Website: bh-photo
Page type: address-validator
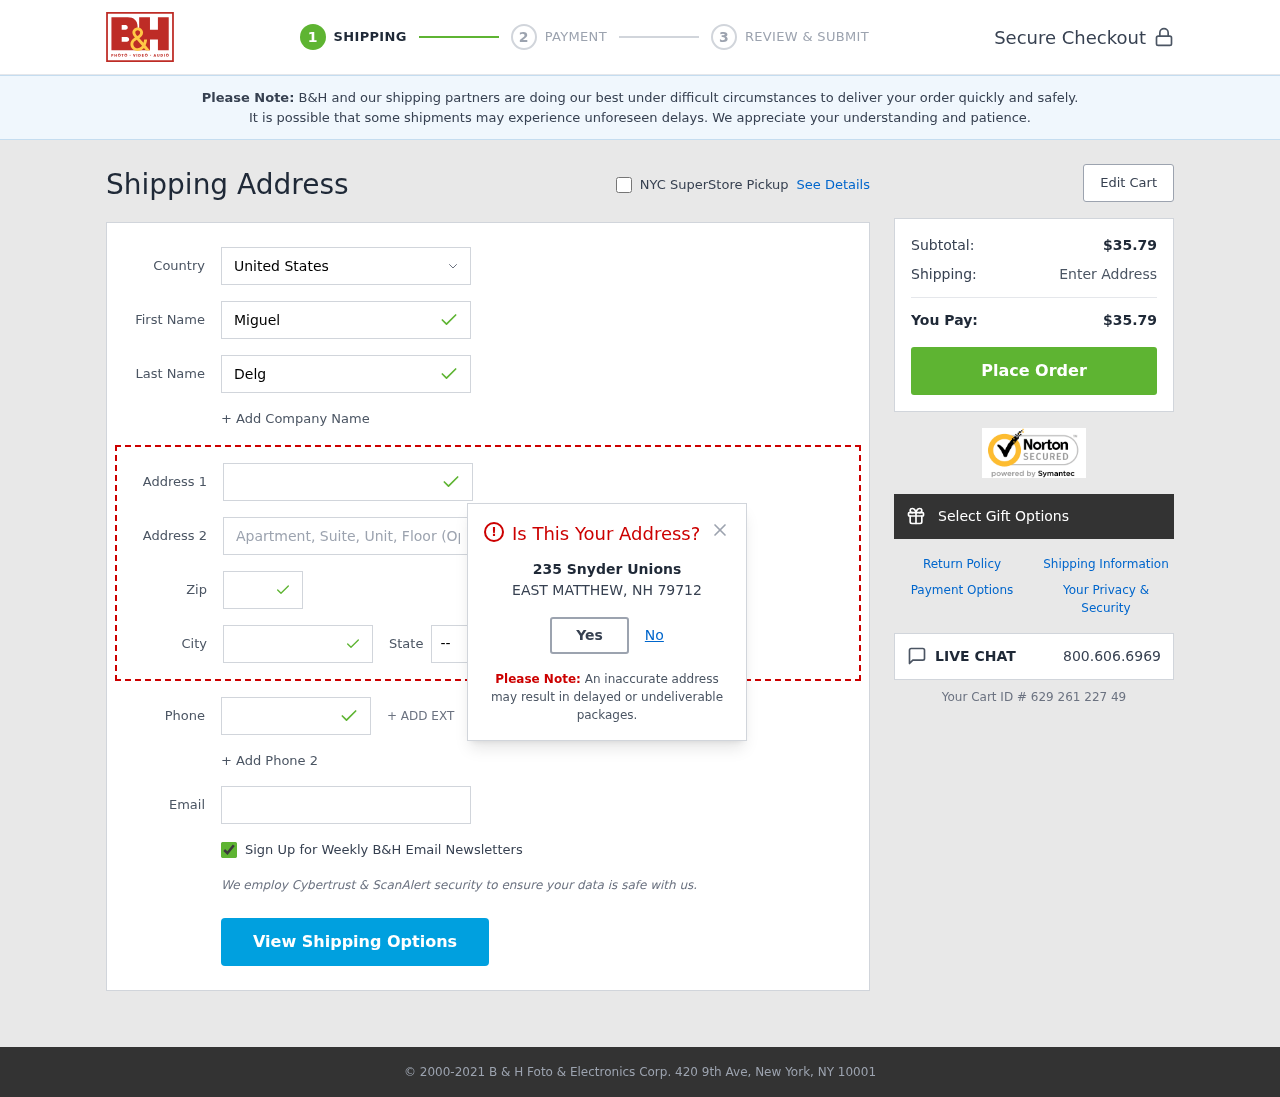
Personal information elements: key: PII_CITY
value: East Matthew
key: PII_COUNTRY
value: United States
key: PII_EMAIL
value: migueldelgado@gmail.com
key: PII_FIRSTNAME
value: Miguel
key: PII_LASTNAME
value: Delgado
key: PII_PHONE
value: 4165992009
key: PII_POSTCODE
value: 79712
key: PII_STATE_ABBR
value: NH
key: PII_STREET
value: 235 Snyder Unions
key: PII_CITY_MODAL
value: EAST MATTHEW
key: PII_POSTCODE_FULL
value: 79712
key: PII_POSTCODE_NUMERIC
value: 79712
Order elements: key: ORDER_SUBTOTAL
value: $35.79
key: ORDER_TOTAL
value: $35.79
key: ORDER_ID
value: Your Cart ID # 629 261 227 49